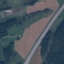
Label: Highway